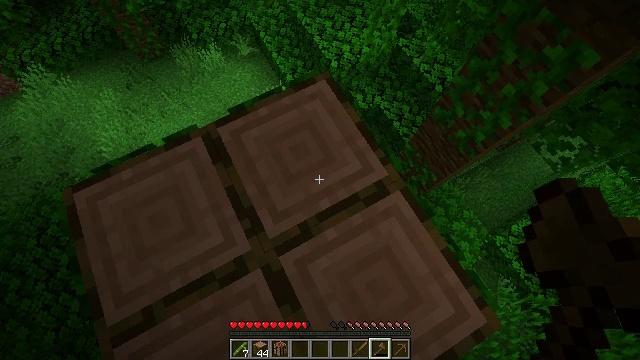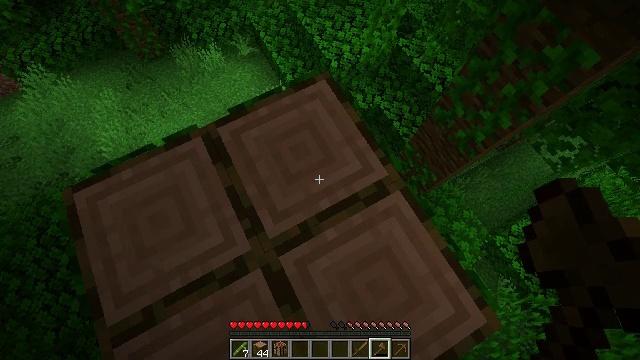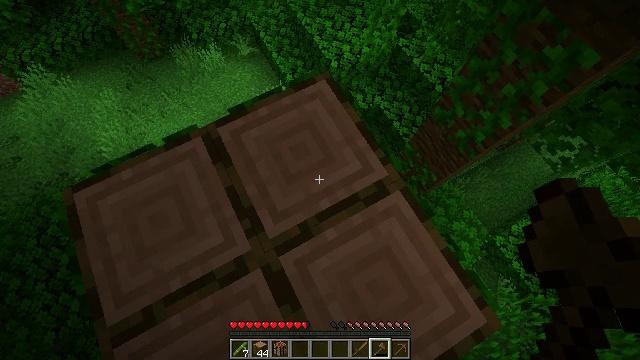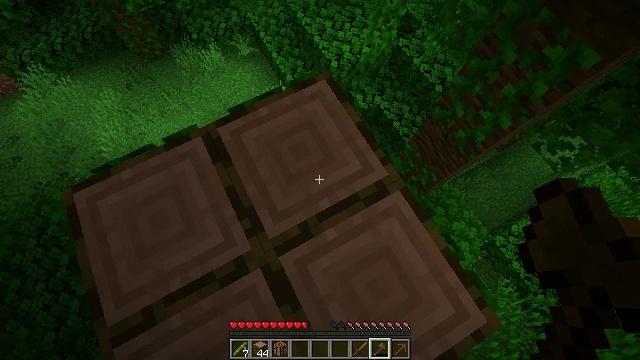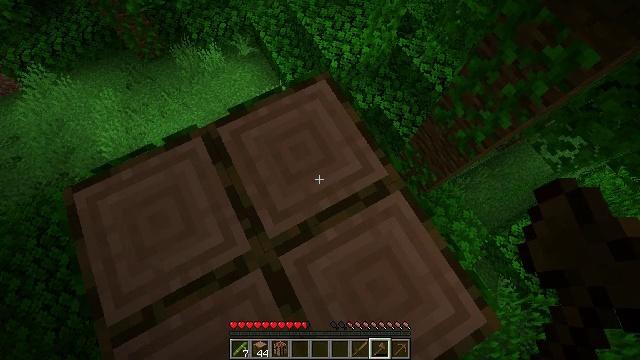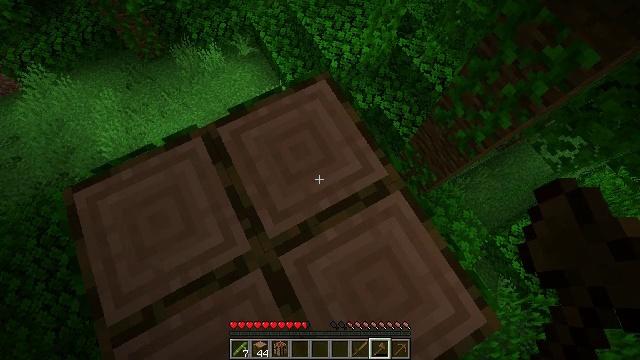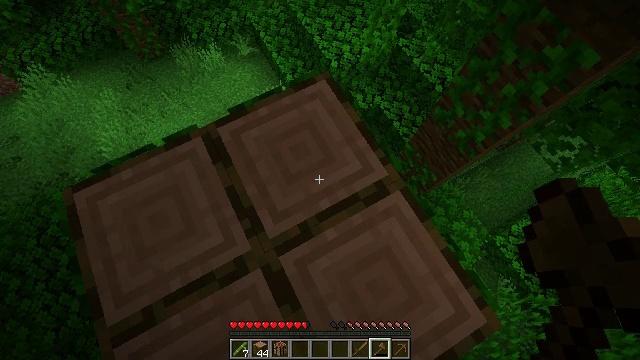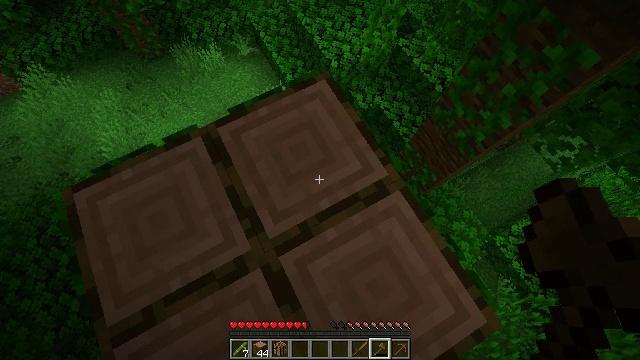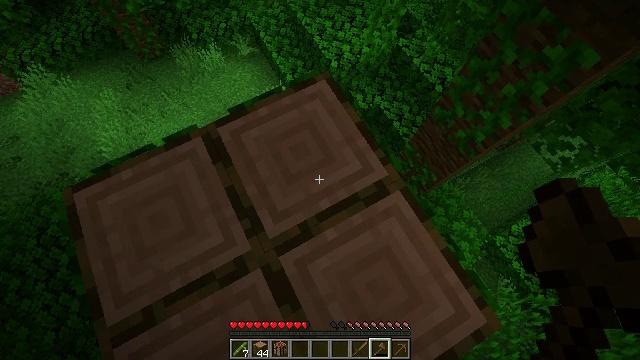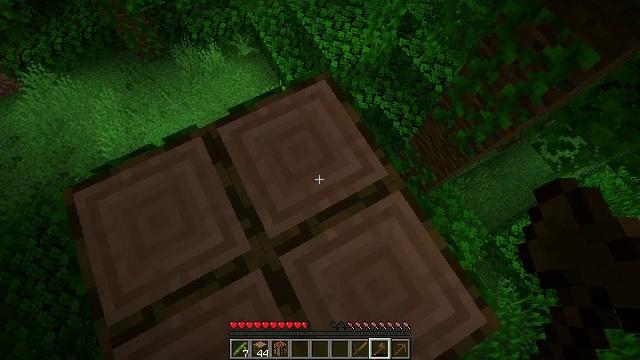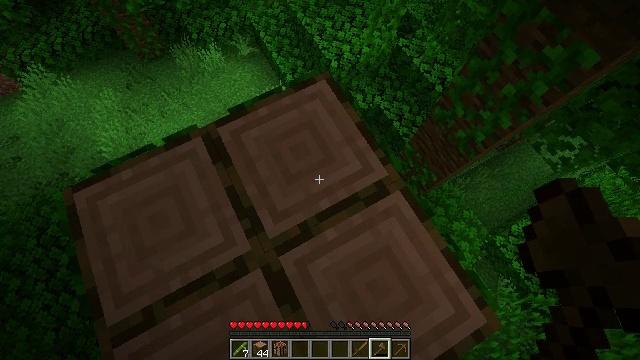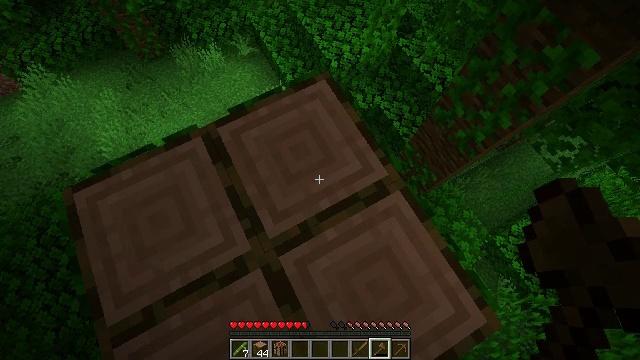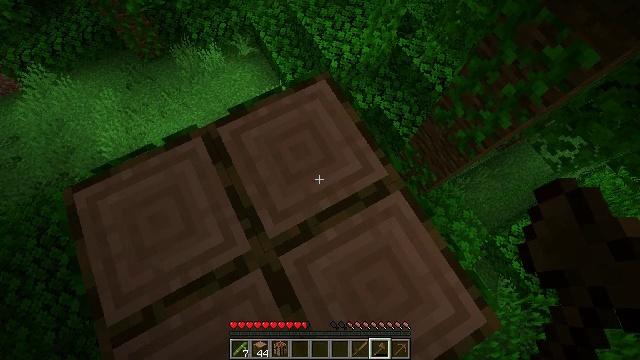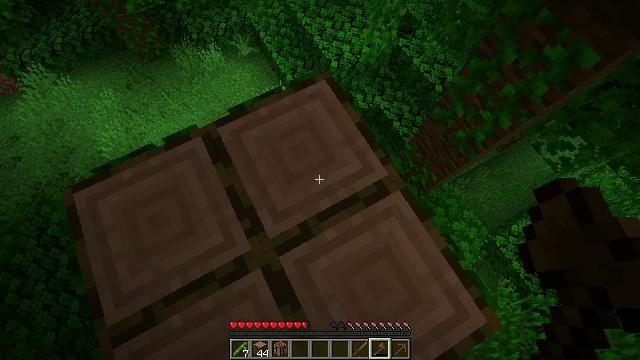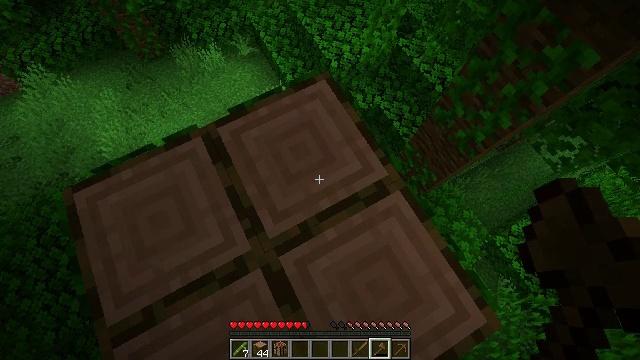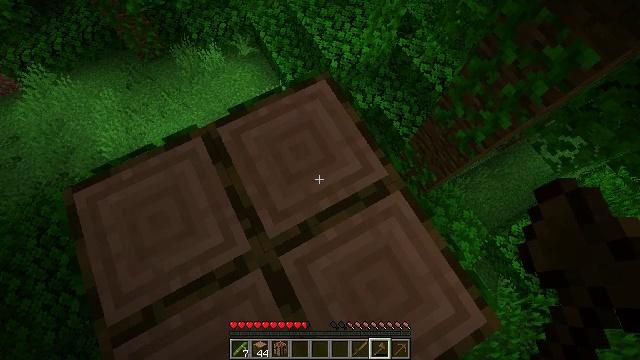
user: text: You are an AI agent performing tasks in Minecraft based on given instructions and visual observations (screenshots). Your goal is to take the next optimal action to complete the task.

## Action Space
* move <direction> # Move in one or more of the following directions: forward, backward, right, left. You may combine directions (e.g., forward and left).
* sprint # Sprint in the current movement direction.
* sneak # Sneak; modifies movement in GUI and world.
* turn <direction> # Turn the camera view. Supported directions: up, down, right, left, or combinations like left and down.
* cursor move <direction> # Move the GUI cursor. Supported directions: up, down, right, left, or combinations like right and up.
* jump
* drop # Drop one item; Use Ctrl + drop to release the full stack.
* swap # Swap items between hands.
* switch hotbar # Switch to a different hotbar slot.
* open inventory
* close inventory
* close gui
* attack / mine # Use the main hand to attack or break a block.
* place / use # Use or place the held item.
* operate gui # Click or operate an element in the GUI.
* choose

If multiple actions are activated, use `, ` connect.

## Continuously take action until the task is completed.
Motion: motion action
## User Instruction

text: Chop down a jungle log from the jungle tree.
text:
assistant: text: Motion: no_op
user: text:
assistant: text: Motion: no_op
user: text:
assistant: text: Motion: no_op
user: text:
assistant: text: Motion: no_op
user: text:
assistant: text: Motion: no_op
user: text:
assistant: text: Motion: no_op
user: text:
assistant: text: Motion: no_op
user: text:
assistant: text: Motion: no_op
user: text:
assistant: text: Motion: no_op
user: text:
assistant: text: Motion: no_op
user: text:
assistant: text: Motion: no_op
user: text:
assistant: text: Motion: no_op
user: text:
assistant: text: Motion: no_op
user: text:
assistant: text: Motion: no_op
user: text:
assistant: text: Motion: no_op
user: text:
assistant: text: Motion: no_op
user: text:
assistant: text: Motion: no_op
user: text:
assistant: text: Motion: no_op
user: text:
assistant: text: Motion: no_op
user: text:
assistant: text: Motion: no_op
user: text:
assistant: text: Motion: no_op
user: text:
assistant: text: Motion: no_op
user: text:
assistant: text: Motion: no_op
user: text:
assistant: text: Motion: no_op
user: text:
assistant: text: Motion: no_op
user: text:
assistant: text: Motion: no_op
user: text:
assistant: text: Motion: no_op
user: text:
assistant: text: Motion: no_op
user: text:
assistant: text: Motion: no_op
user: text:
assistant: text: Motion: open inventory